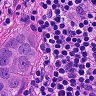
Metastatic tissue present: yes